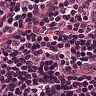
Metastatic tissue present: no